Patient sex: M
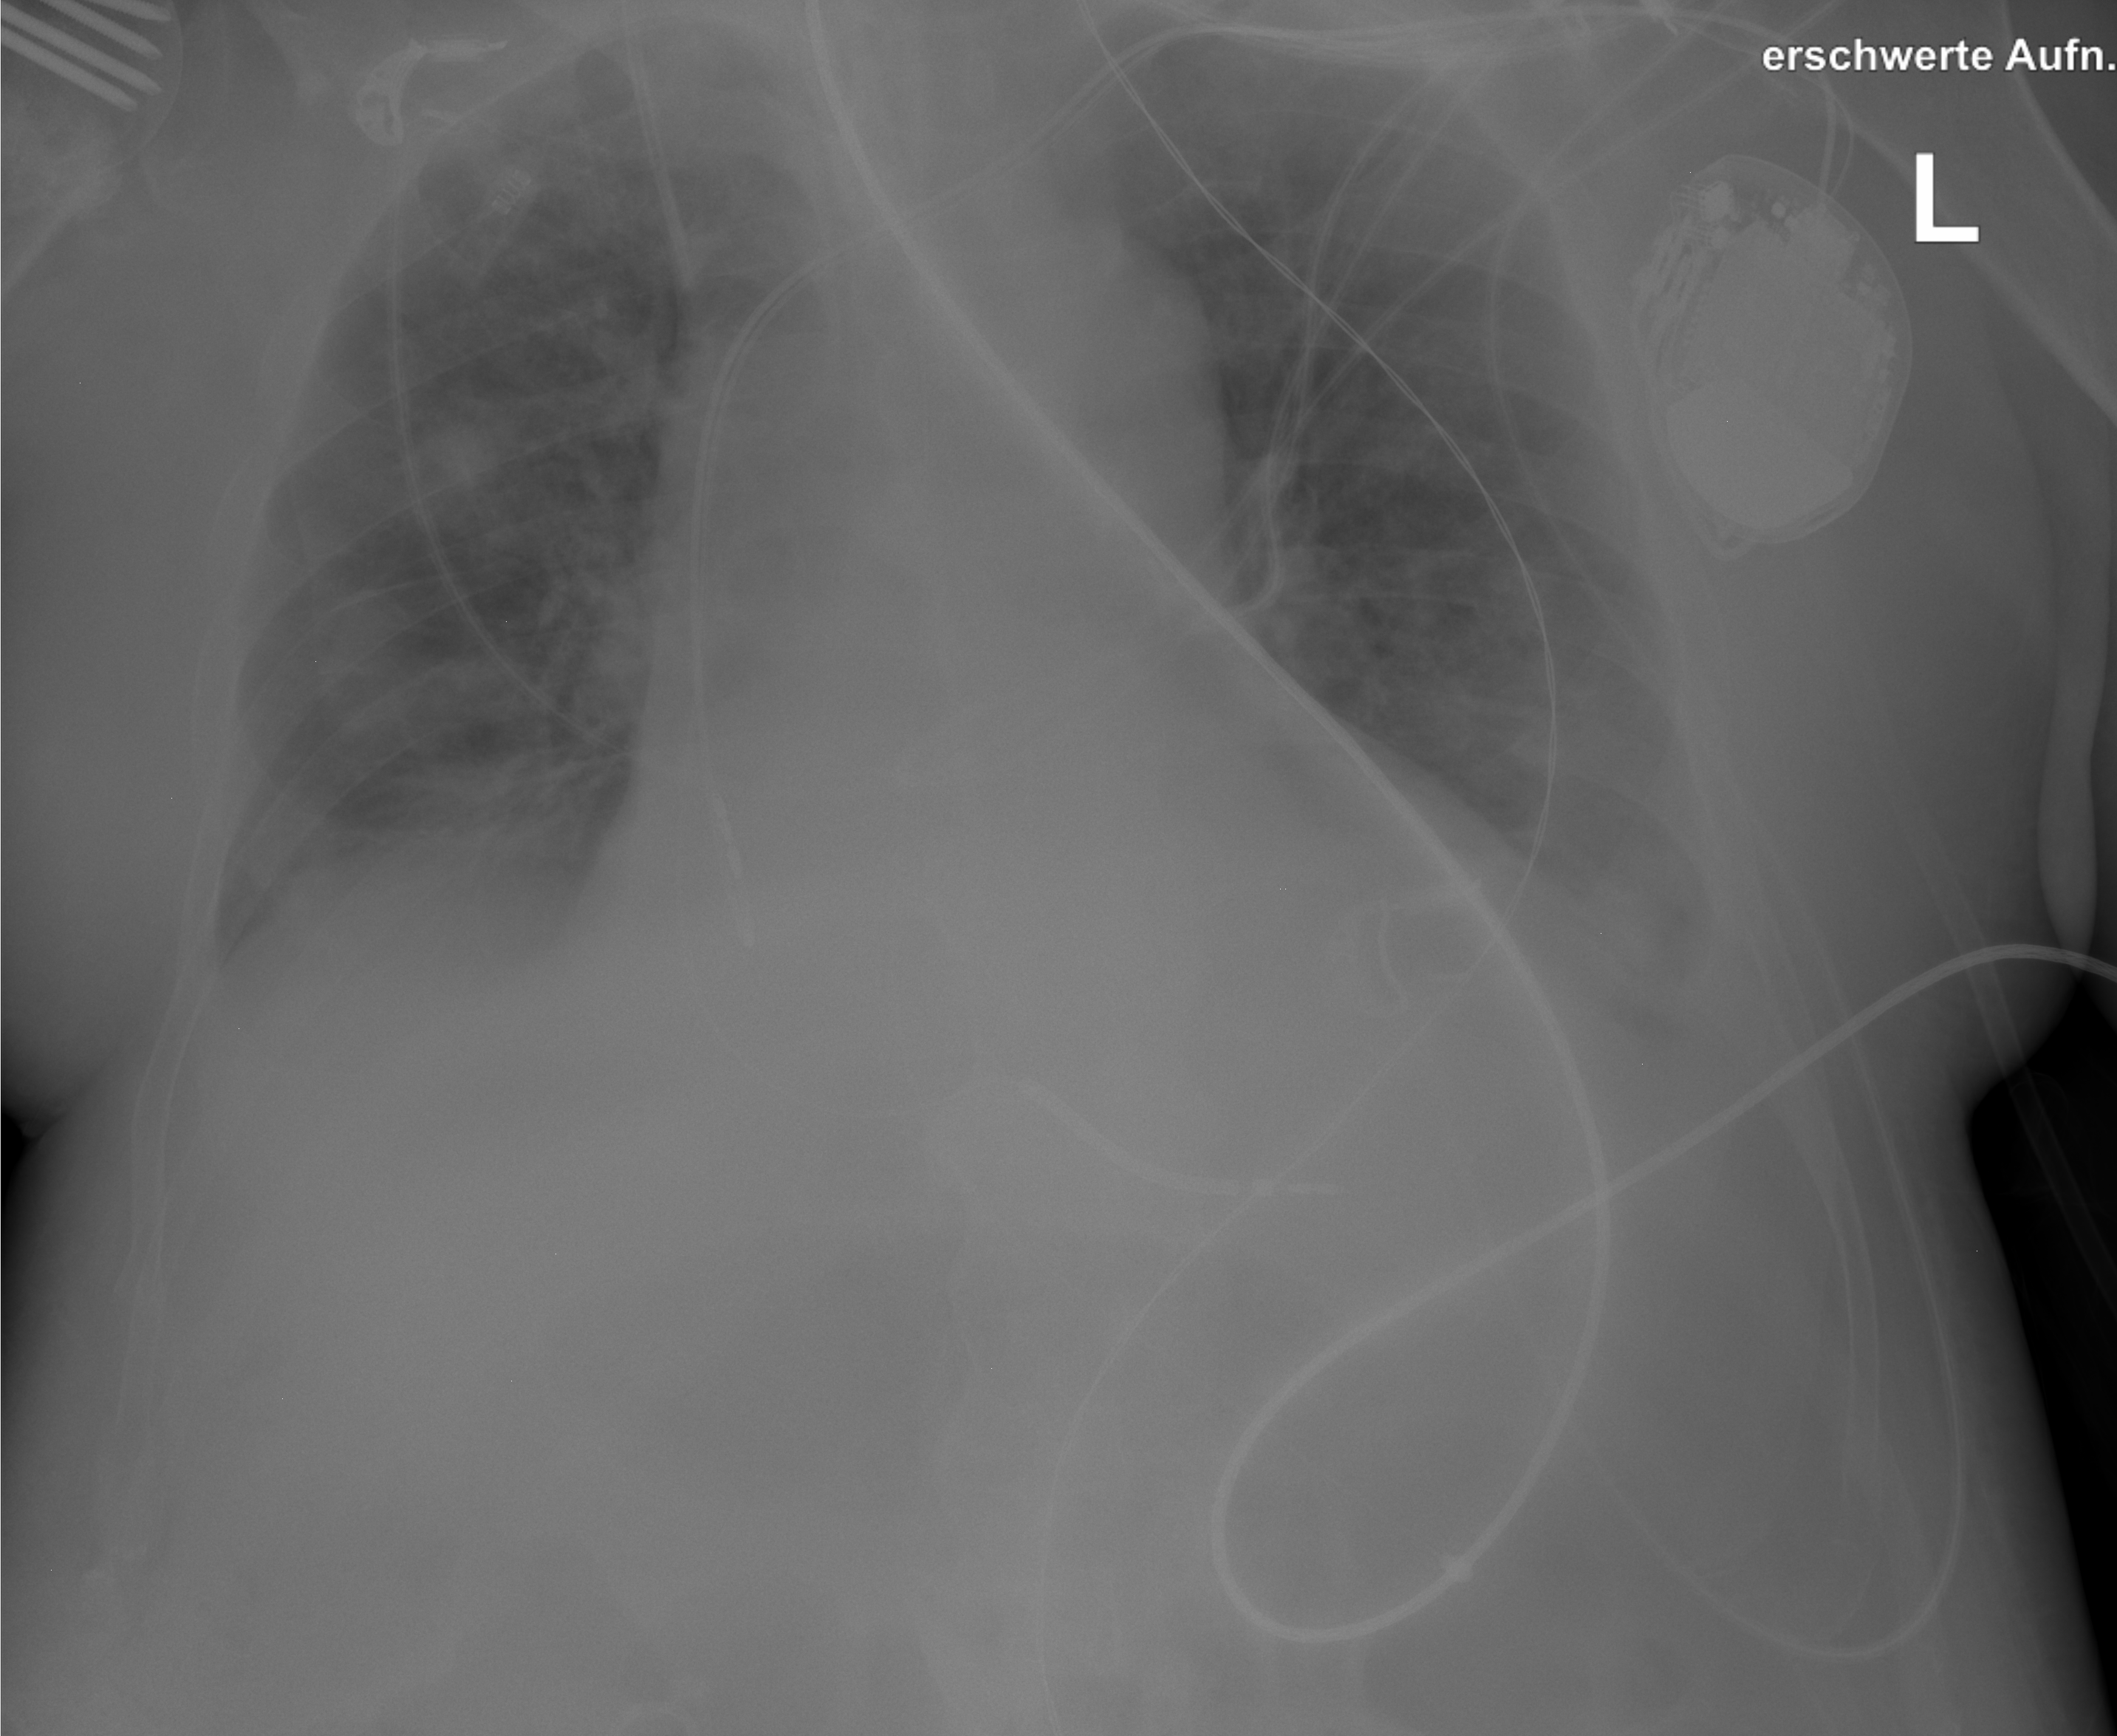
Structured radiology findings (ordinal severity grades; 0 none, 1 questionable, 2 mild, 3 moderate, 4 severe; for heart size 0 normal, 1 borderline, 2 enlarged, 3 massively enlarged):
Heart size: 2
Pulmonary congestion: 2
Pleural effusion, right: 1
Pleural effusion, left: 2
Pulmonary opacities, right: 3
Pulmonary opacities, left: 2
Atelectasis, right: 2
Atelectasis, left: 0